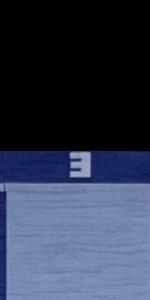
Label: Empty